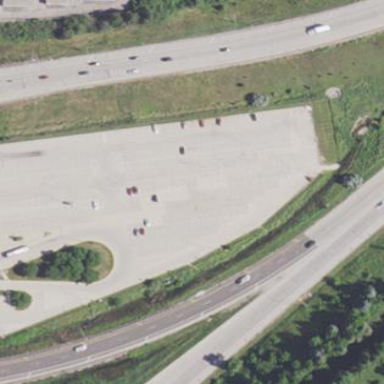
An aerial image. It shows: Parking area with park and ride facility.